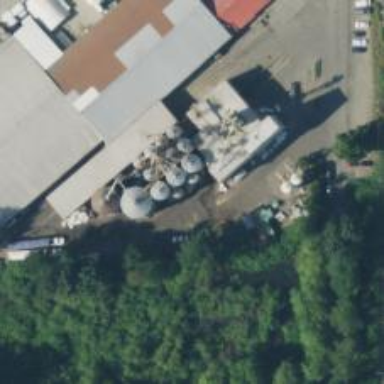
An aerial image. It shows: Silo.